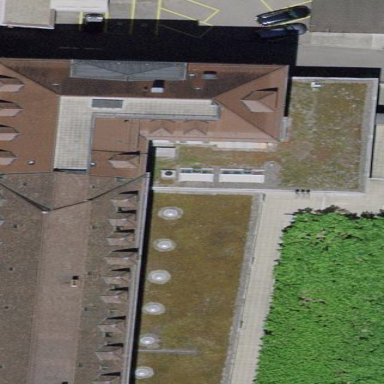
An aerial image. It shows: Office building.